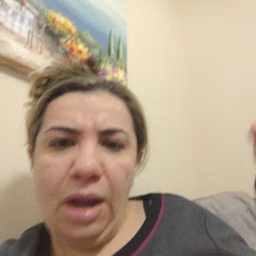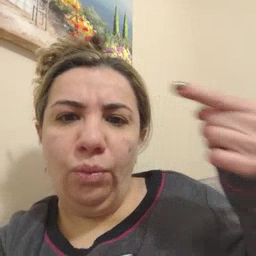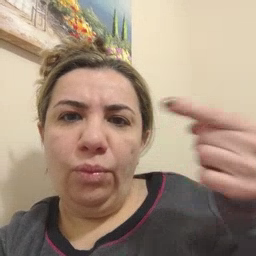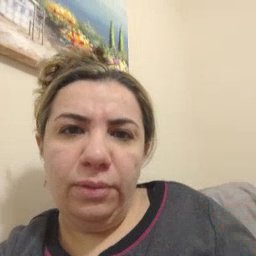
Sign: owie